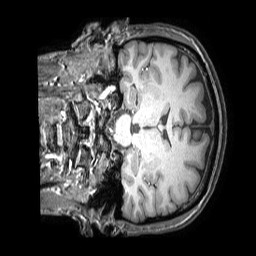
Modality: T1w
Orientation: coronal
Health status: ill
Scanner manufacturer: philips
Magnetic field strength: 3 T
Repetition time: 0.00997 s
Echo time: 0.004598 s